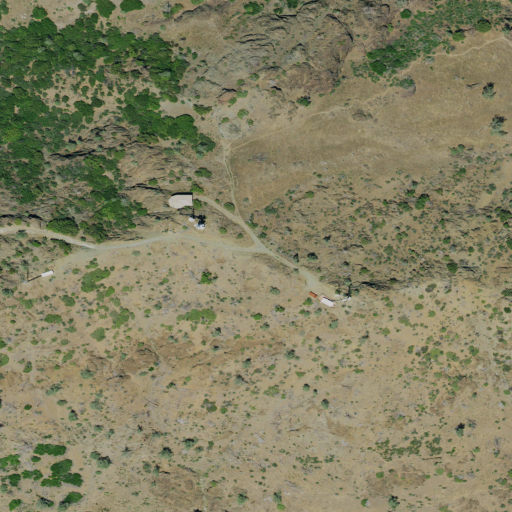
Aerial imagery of mountain in California named North Peak containing grassland, shrub, mixed forest, and open development